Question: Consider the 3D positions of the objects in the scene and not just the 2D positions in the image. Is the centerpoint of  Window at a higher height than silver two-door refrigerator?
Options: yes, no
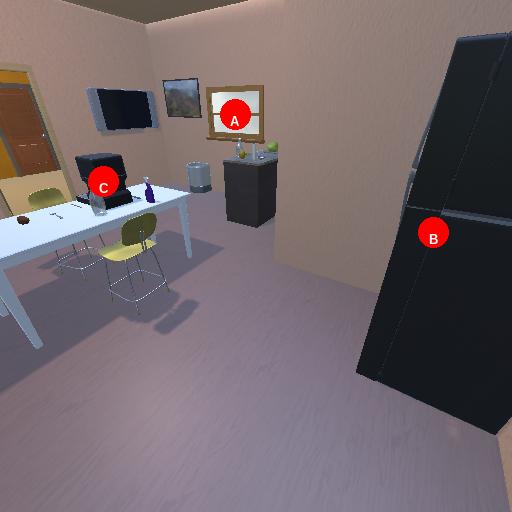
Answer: yes